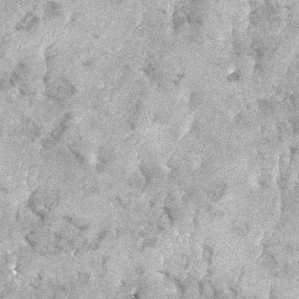
Label: frost